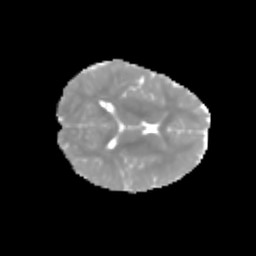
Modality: MD
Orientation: axial
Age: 6
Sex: female
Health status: healthy